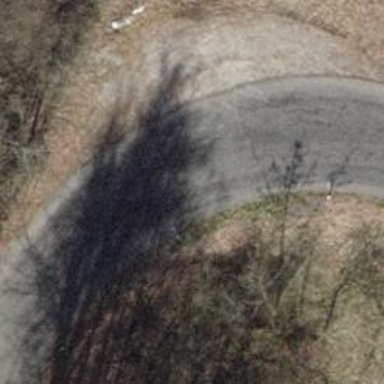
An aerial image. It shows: Tertiary road with asphalt surface.